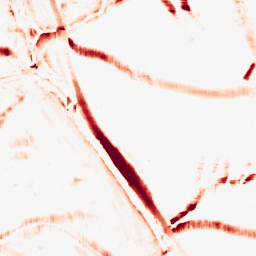
Category: morphological
Decomposition family: morphological_square
Decomposition parameters: operation: opening
size: 15
Upsampling method: bilinear
Upsampling parameters: scale: 2
Upsampling scale: 2